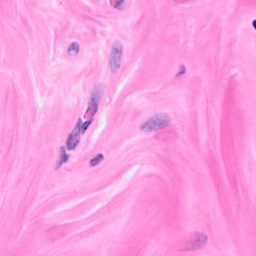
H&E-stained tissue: Breast